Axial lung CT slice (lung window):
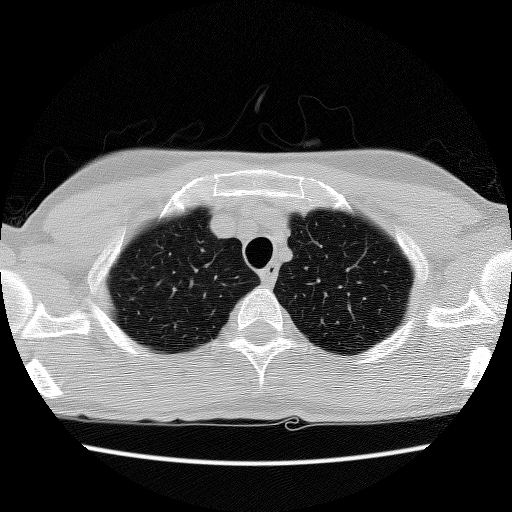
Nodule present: no